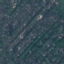
Land use / land cover class: Residential